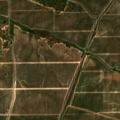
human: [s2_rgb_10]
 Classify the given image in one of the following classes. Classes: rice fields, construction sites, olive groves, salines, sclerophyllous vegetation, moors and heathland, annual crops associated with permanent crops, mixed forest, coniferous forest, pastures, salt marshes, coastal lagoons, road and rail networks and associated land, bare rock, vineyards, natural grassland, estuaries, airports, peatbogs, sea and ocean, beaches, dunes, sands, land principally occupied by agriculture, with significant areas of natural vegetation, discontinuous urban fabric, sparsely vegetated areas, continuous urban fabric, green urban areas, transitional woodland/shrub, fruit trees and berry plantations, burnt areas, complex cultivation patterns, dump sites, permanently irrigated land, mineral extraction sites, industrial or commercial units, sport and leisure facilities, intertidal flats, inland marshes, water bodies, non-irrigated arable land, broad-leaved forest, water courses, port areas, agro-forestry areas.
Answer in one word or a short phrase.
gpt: continuous urban fabric